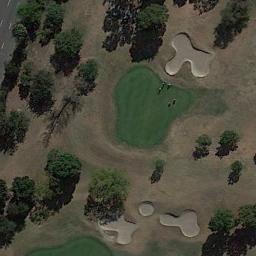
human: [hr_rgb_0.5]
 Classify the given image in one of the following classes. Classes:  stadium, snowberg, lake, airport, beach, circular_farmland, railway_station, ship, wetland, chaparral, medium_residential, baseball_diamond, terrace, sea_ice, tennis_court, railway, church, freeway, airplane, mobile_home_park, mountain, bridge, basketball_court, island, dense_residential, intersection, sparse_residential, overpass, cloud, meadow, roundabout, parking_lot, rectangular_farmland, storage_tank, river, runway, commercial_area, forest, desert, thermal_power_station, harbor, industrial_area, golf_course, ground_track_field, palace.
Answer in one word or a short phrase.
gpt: golf_course